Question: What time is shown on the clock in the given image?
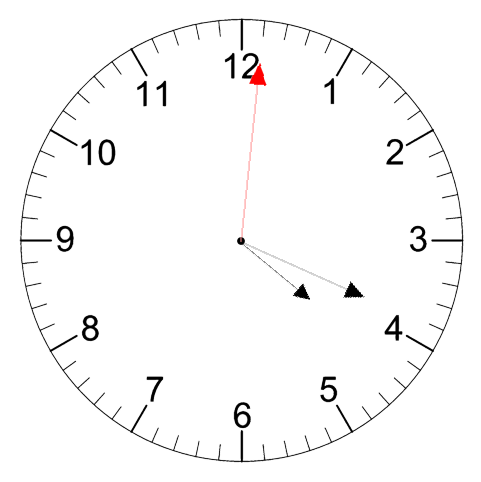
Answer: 04:19:01